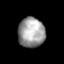
Tissue: lung
Cell type: Epithelial cells
Senescence score: 0.178
Nuclear area (px): 781
Mean DAPI intensity: 157.504